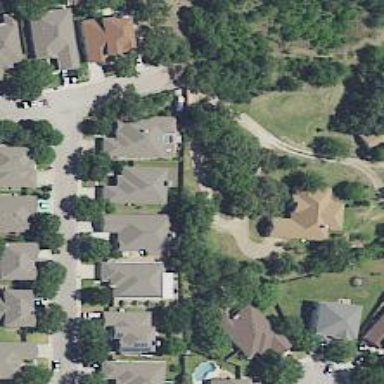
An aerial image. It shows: Driveway.